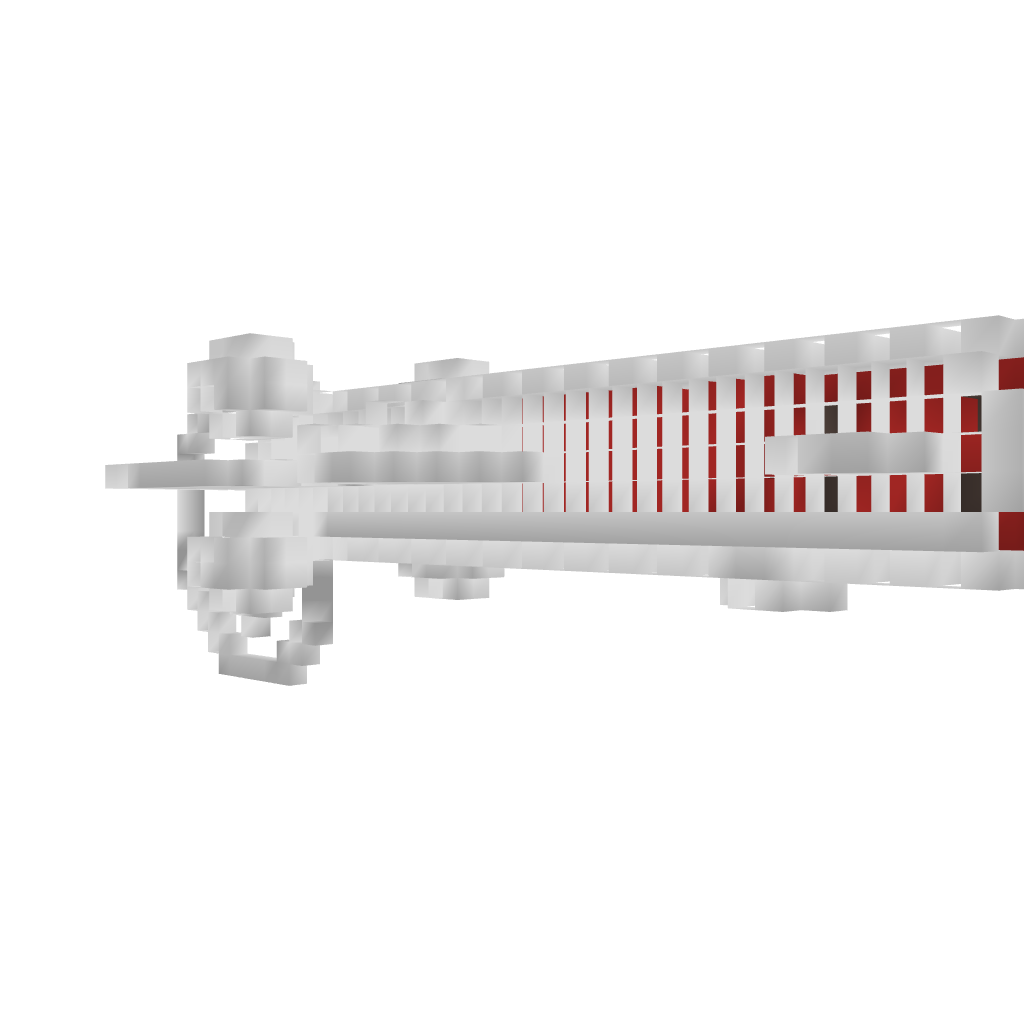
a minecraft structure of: subairship with torpedos v 1.1